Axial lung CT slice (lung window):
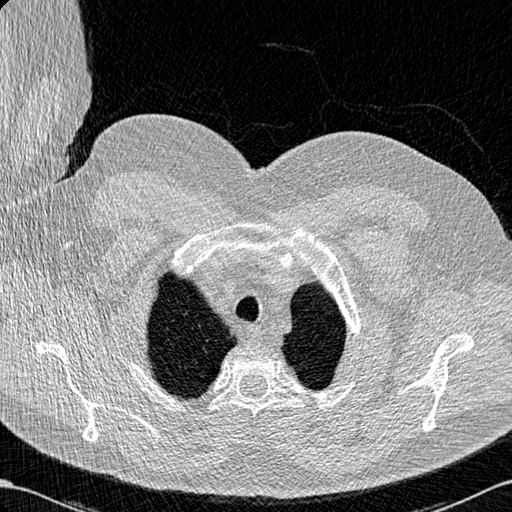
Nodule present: no